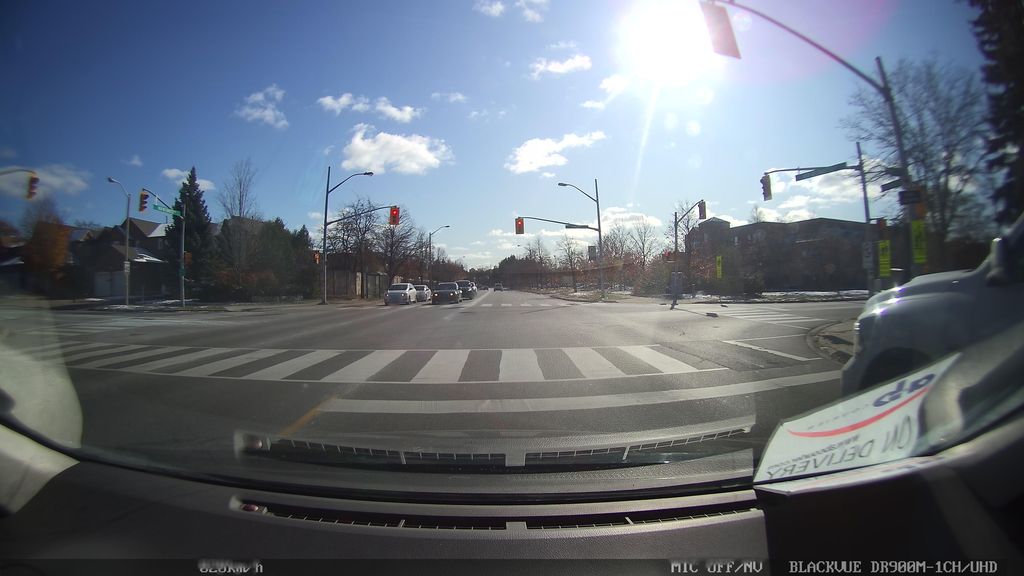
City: toronto